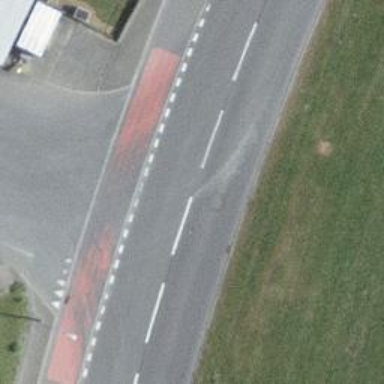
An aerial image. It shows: Primary highway with track for cycling on the right side.